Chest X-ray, AP view. Patient: 58 years old, sex F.
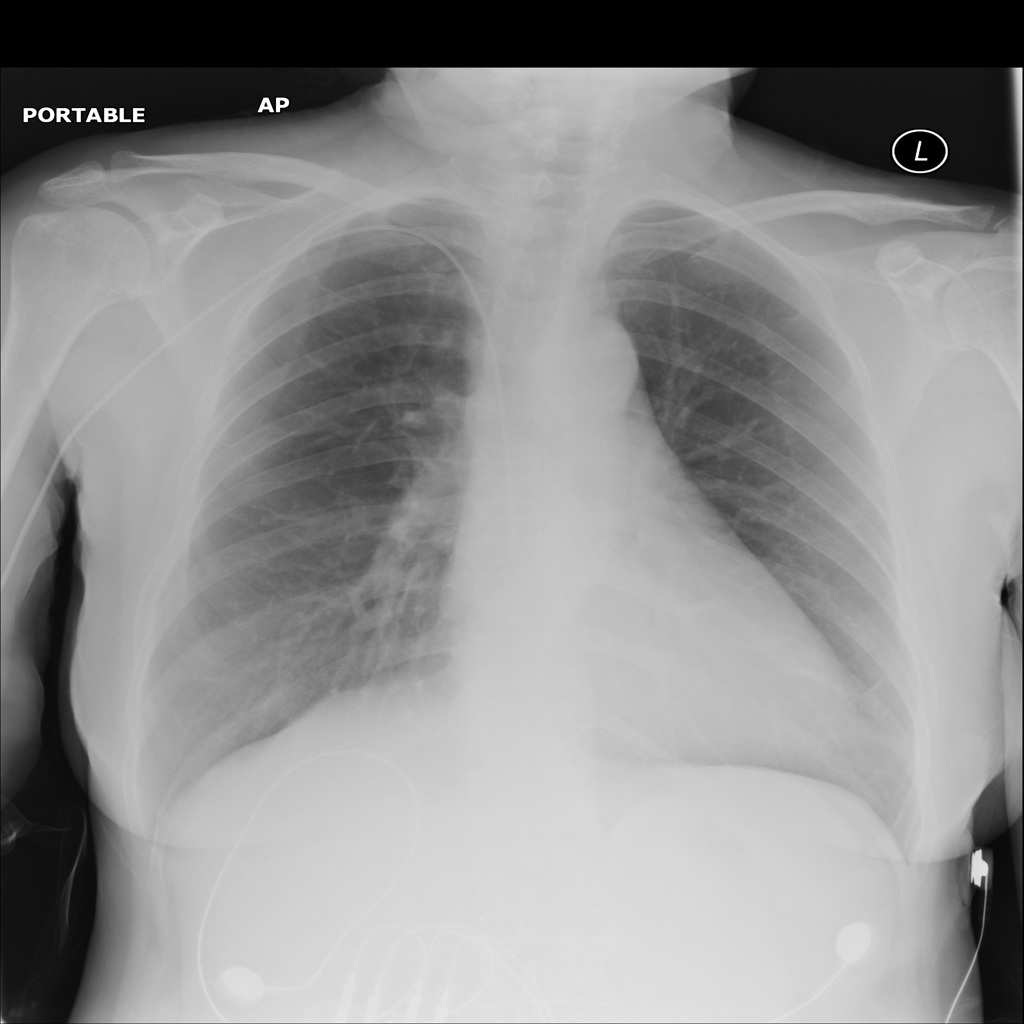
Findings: No Finding